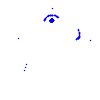
Particle: electron